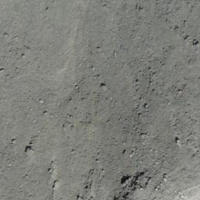
EUNIS habitat code: 48
Species observed at this site:
Androsace alpina